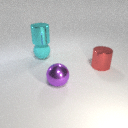
large cyan metal cylinder above large cyan rubber sphere